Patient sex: M
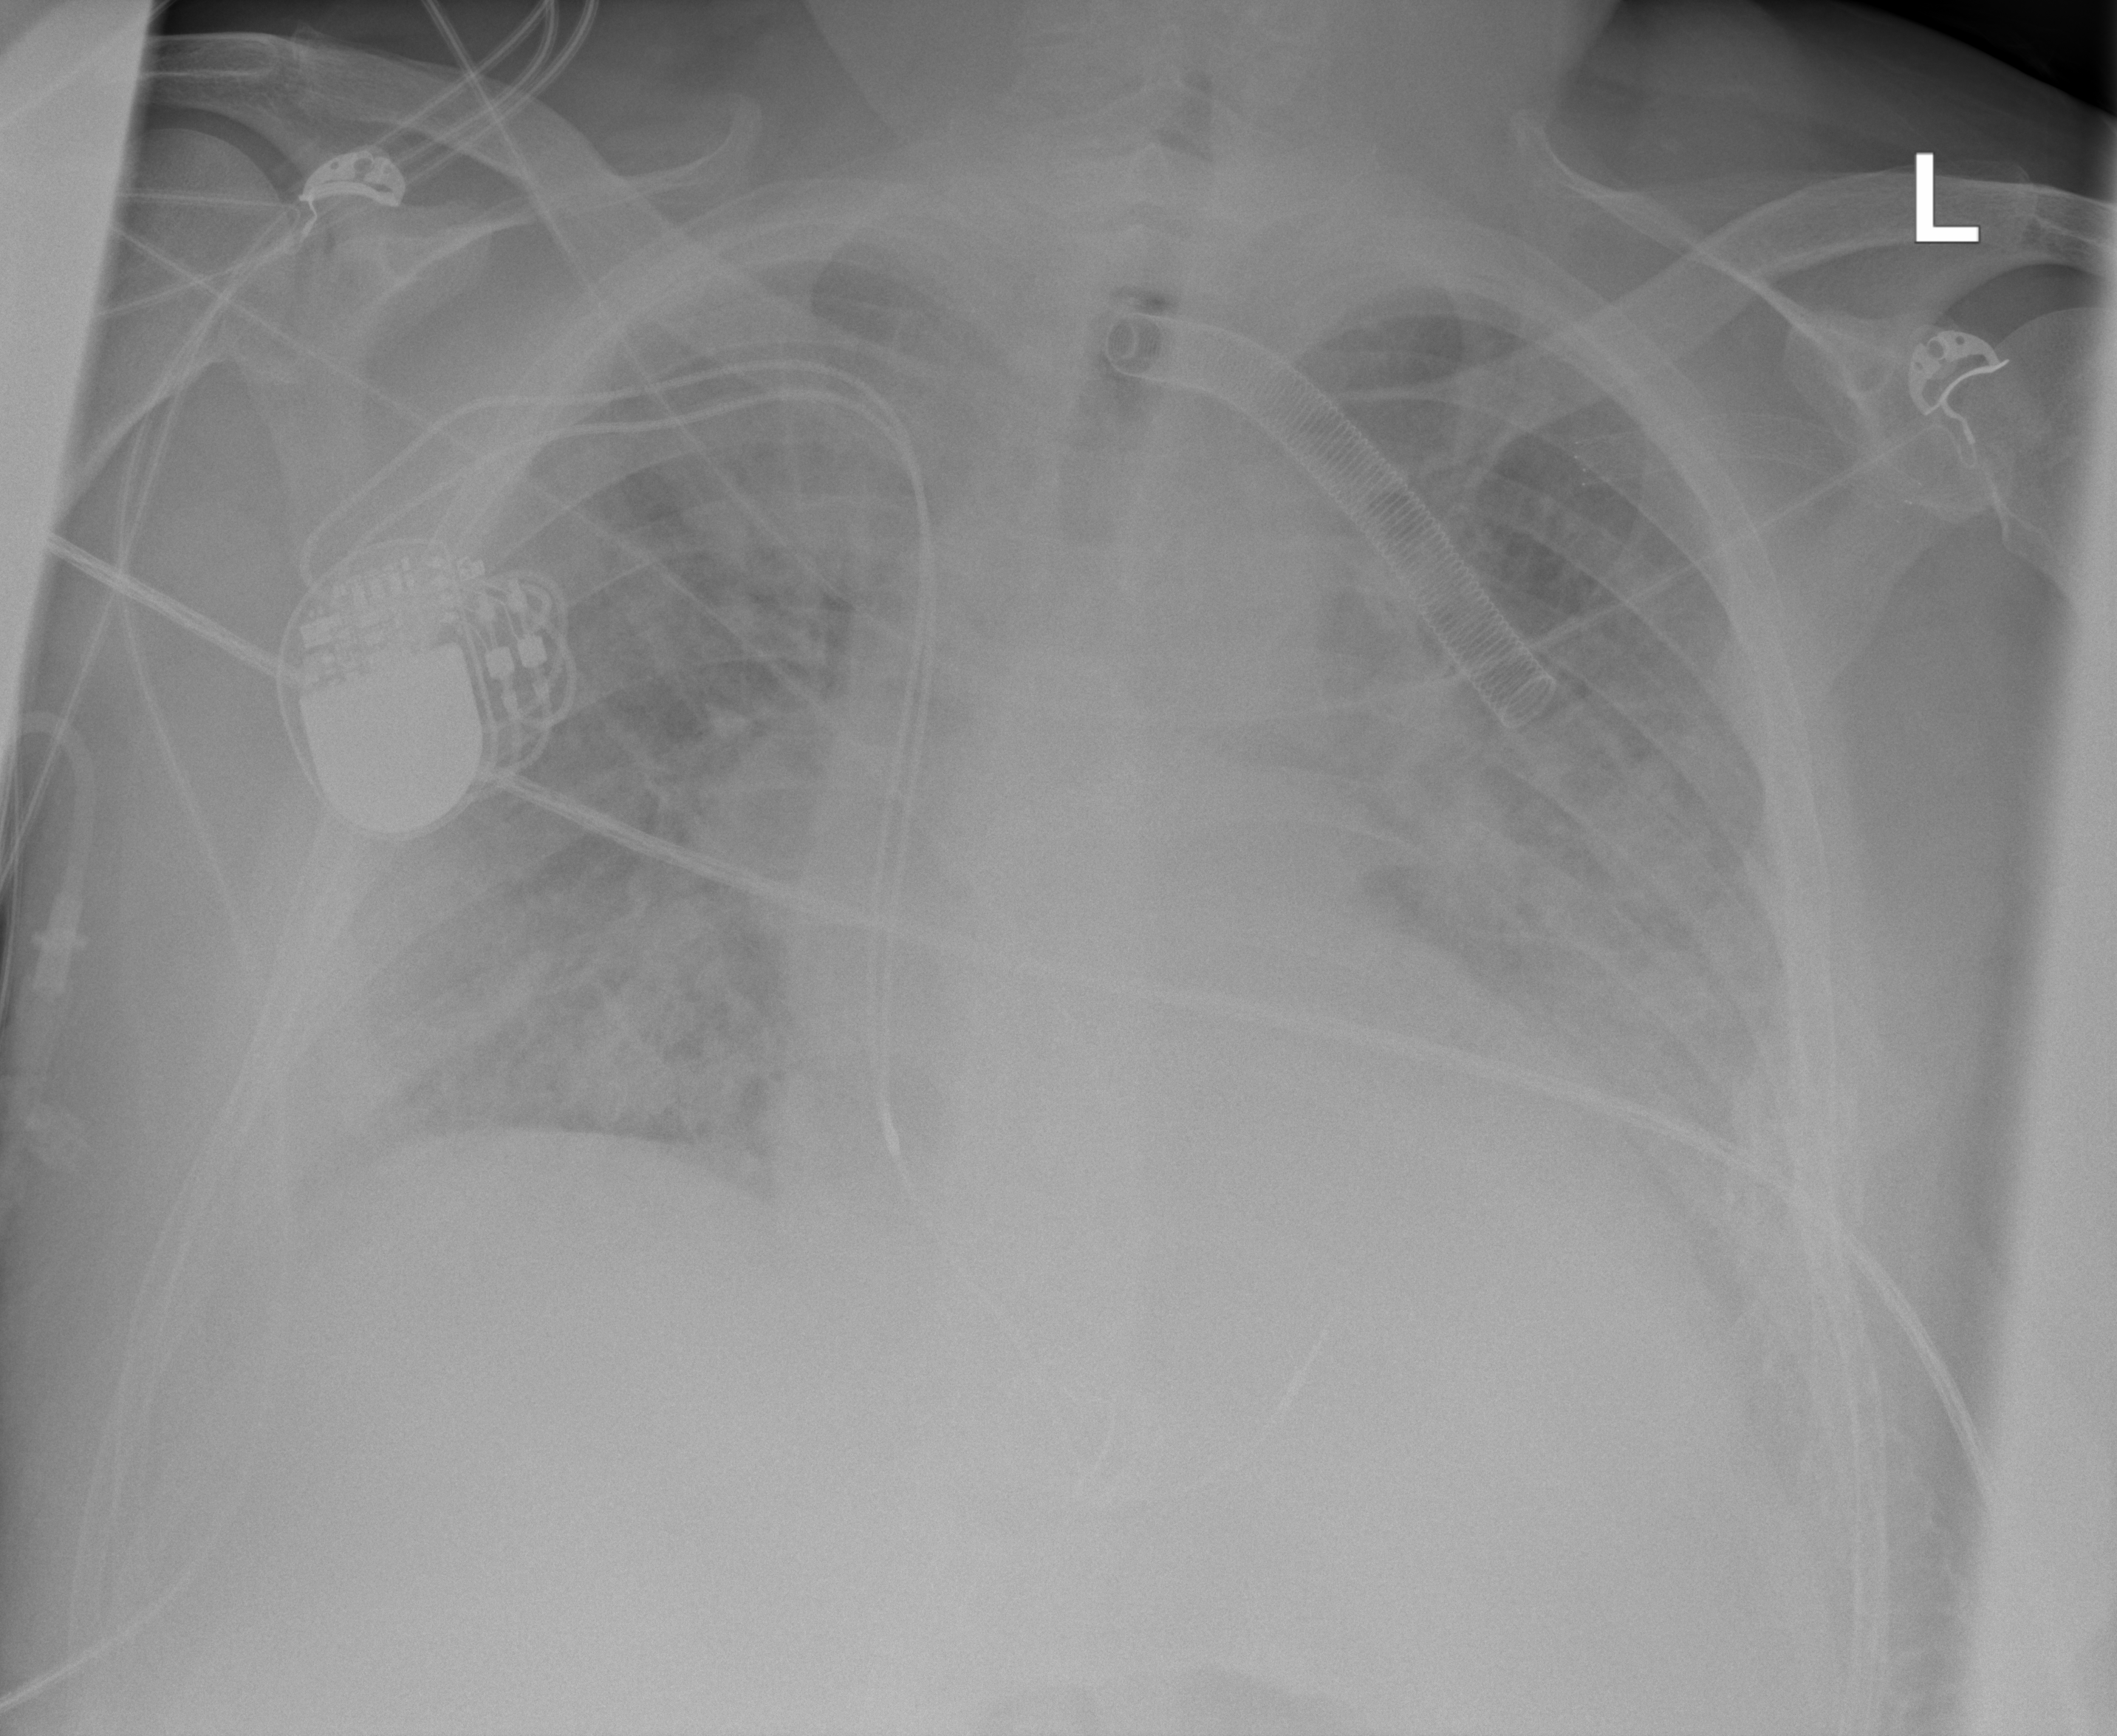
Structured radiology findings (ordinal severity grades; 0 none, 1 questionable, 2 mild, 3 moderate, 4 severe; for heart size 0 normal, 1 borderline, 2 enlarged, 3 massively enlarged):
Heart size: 2
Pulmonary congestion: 3
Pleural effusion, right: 2
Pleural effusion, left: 2
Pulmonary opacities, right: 2
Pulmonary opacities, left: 2
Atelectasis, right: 1
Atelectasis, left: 2